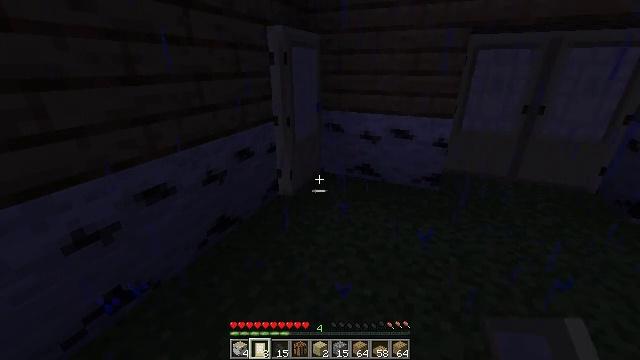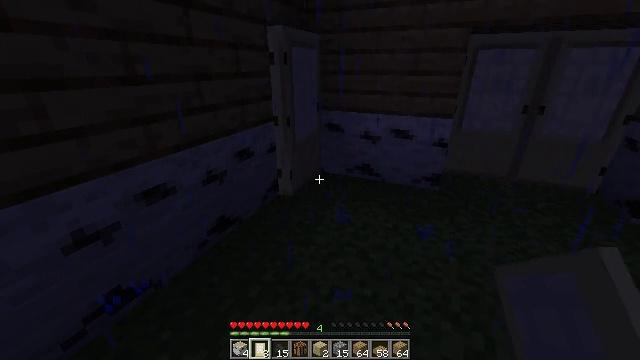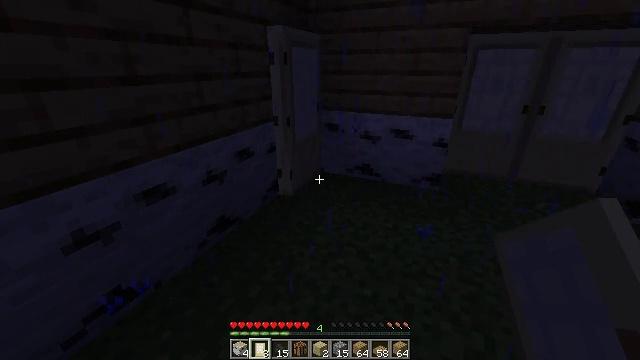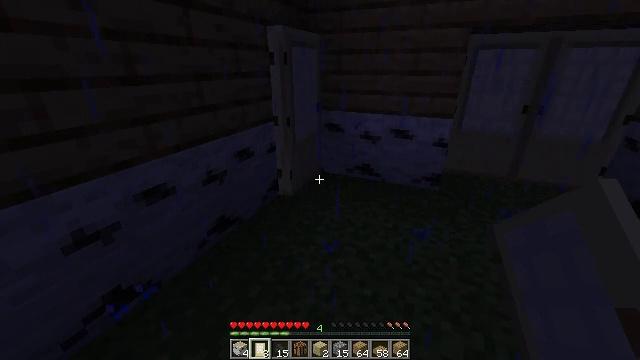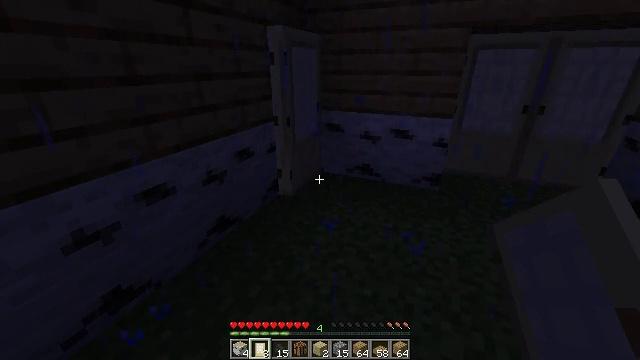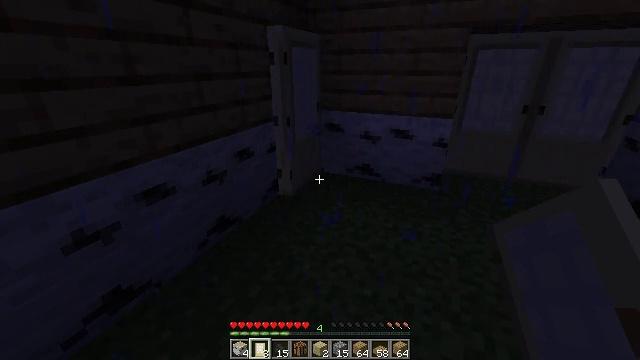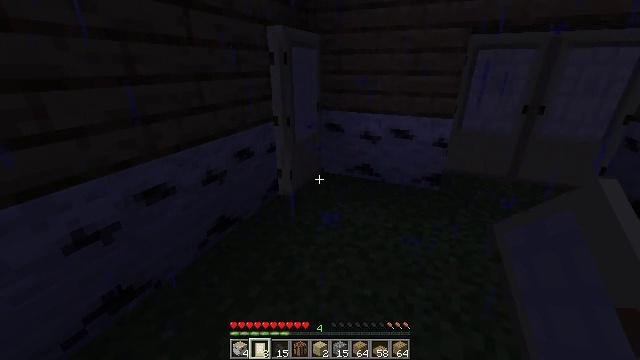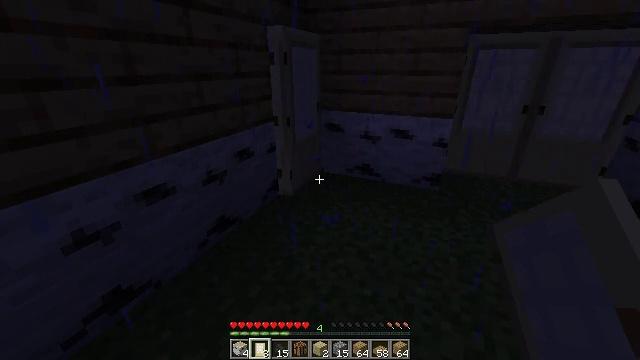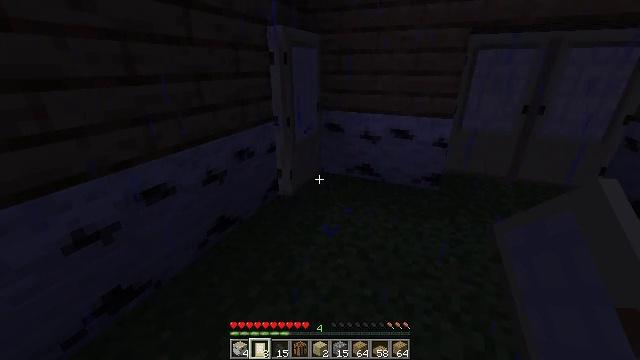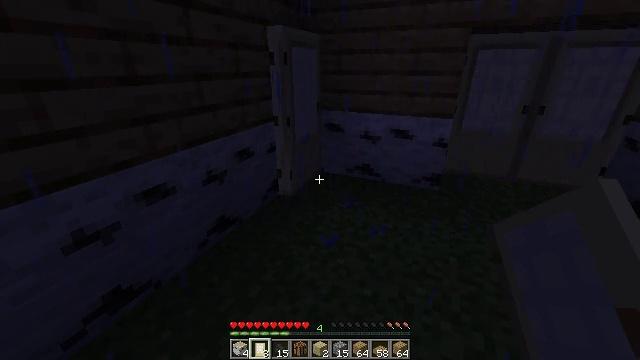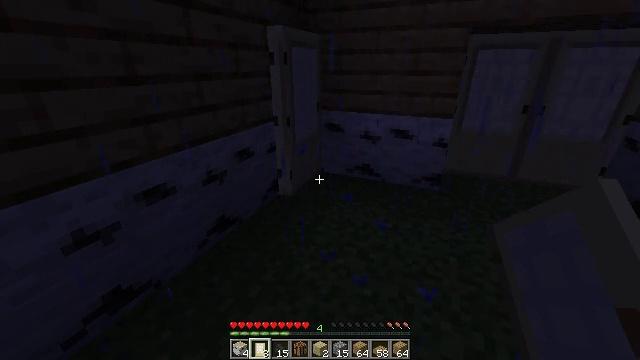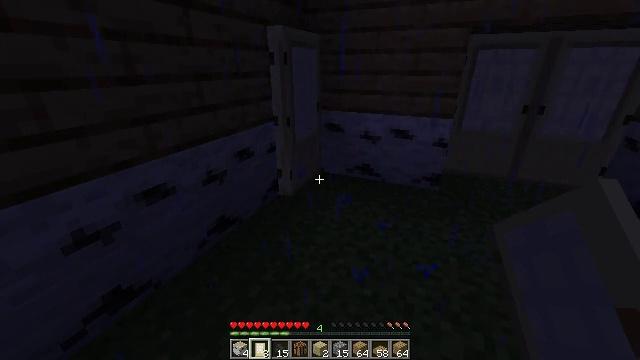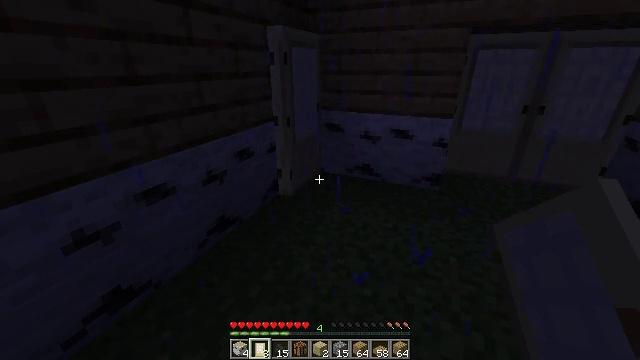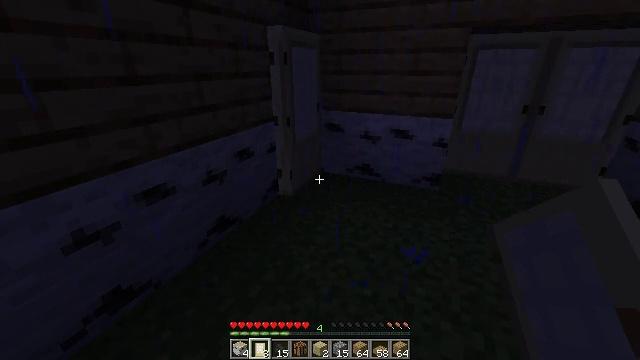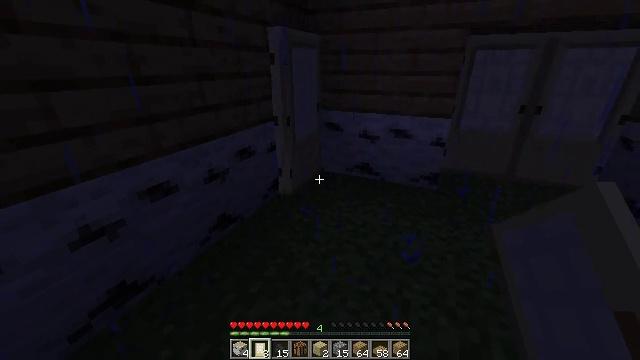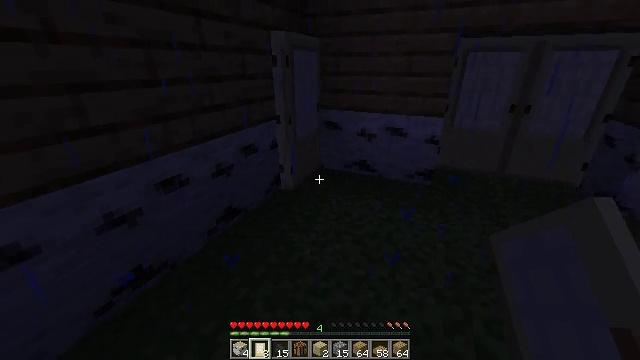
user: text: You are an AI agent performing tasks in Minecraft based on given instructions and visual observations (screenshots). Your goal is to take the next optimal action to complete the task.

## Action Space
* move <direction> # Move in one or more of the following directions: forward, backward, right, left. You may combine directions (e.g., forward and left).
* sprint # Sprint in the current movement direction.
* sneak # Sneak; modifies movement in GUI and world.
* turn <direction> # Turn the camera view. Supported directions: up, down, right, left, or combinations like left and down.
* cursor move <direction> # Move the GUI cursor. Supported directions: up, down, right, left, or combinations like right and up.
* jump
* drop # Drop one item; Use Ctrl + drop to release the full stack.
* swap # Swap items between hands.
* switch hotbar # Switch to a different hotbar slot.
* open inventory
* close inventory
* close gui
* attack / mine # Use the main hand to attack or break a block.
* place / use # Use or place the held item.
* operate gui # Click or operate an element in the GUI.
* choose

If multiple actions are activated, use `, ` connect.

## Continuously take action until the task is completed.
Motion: motion action
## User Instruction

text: Drop a birch door.
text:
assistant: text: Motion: no_op
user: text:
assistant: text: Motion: no_op
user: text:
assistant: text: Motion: no_op
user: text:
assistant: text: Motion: no_op
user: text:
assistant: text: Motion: no_op
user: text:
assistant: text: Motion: no_op
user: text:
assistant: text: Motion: no_op
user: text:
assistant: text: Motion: no_op
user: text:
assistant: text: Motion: no_op
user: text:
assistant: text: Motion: no_op
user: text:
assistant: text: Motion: no_op
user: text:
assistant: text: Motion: no_op
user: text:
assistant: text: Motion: no_op
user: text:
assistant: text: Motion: move back
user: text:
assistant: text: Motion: move back
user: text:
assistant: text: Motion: move back
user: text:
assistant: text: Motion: move back
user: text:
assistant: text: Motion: move back
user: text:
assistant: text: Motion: move back
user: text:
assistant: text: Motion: move back
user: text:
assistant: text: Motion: move back
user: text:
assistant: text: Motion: move back
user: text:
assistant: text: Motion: move back
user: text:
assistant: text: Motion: no_op
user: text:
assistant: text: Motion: no_op
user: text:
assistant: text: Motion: no_op
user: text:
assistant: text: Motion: no_op
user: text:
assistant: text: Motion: no_op
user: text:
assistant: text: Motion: move forward
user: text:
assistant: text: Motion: move forward